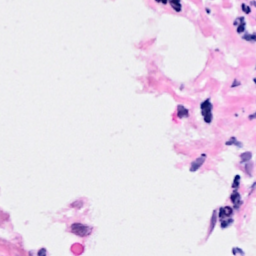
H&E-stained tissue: Breast